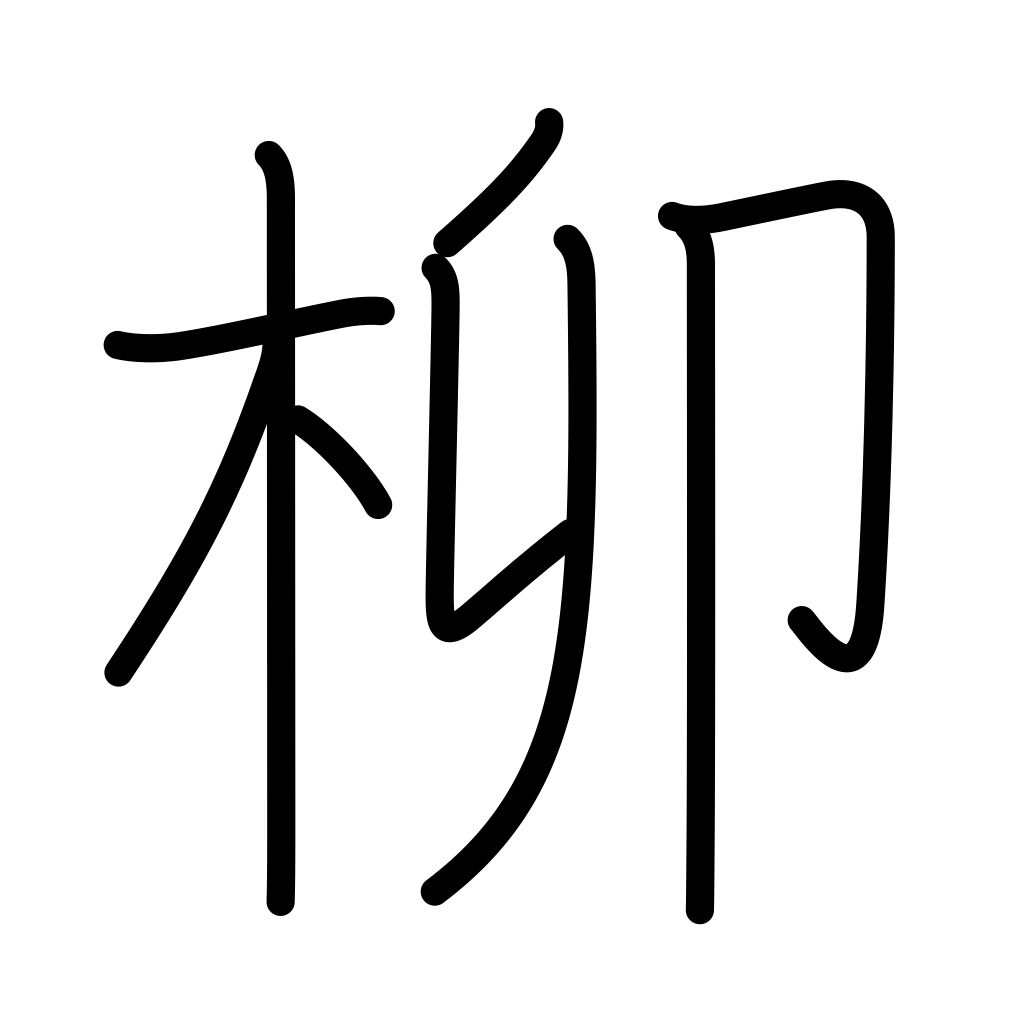
Meaning: willow